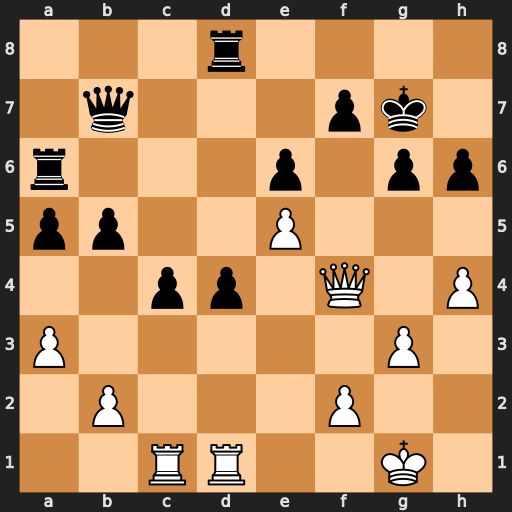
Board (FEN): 3r4/1q3pk1/r3p1pp/pp2P3/2pp1Q1P/P5P1/1P3P2/2RR2K1
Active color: w
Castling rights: -
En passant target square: -
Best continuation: Qf6+ Kh7 Qxd8